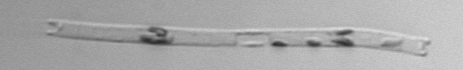
Label: Eucampia_morphytype1